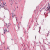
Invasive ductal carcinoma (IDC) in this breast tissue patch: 0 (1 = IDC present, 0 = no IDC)